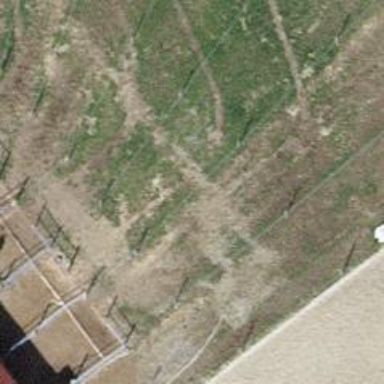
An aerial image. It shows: Fence.